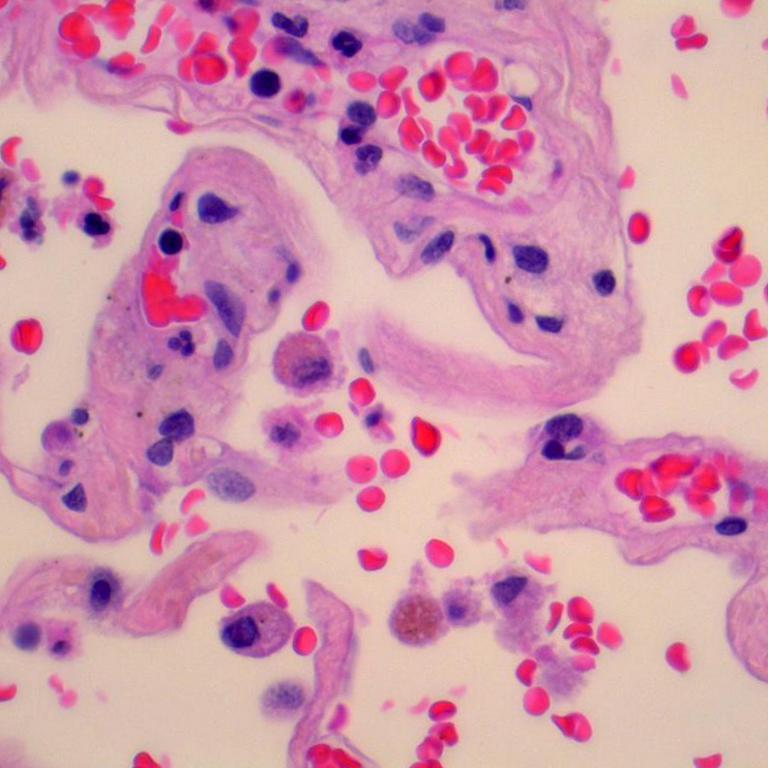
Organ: lung
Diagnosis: benign